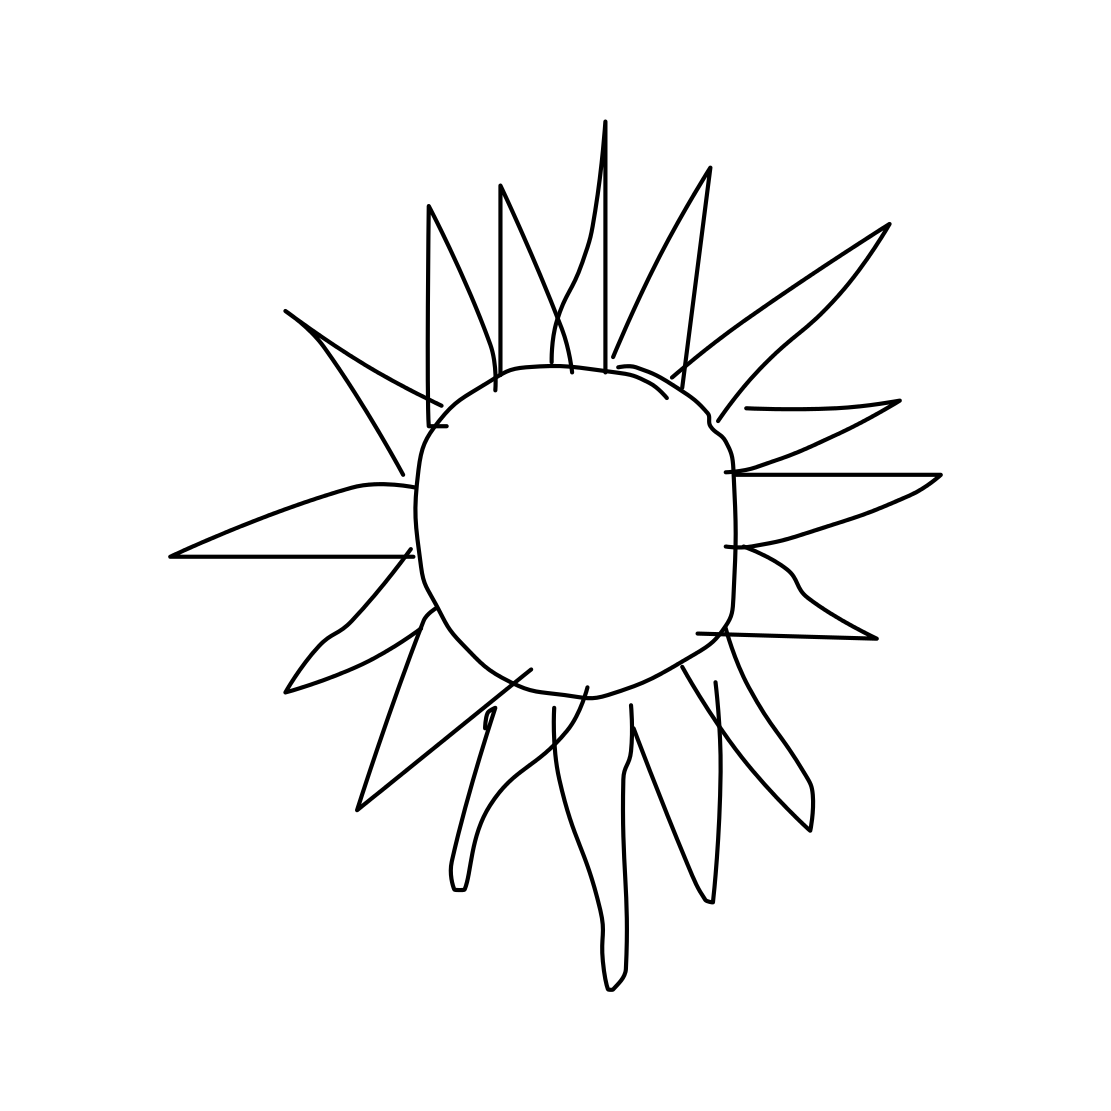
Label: sun